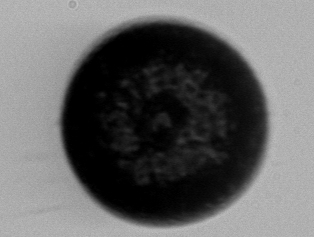
Label: Coscinodiscus